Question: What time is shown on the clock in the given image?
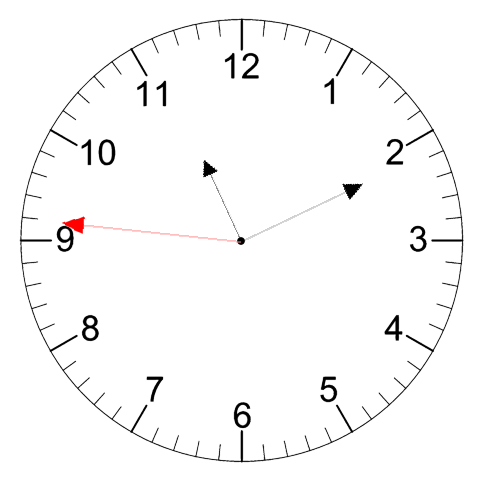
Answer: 11:10:46